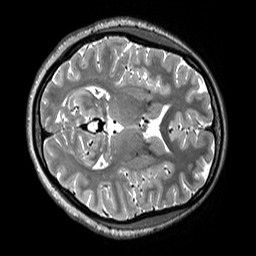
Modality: T2w
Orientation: axial
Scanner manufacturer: siemens
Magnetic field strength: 3 T
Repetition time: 3.2 s
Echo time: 0.406 s